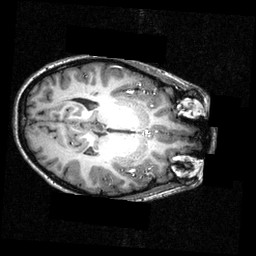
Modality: T1w
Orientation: axial
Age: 24
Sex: female
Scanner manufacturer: siemens
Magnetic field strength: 3.951 T
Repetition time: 1.5 s
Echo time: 0.00335 s